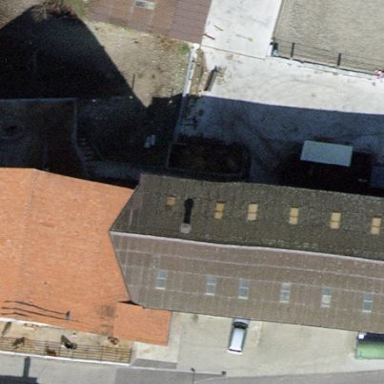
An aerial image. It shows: Gabled roof on farm auxiliary building.